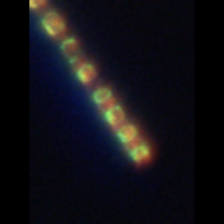
Taxon: Skeletonema
Group: Diatoms